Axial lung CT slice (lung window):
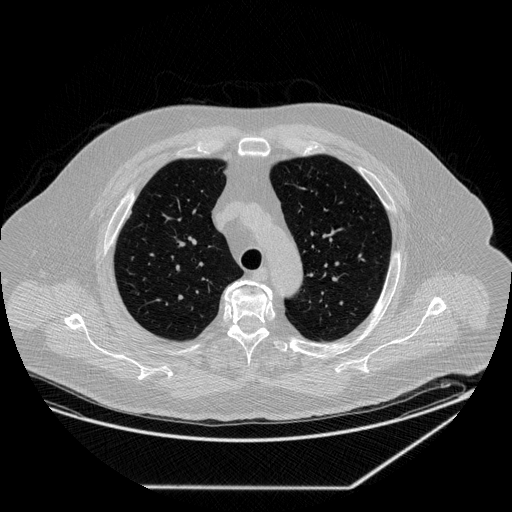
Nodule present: no